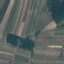
Land use / land cover class: PermanentCrop